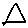
Label: triangle